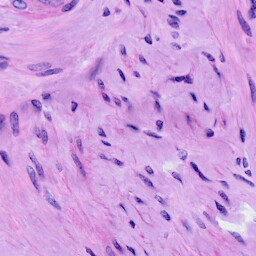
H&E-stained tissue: Cervix